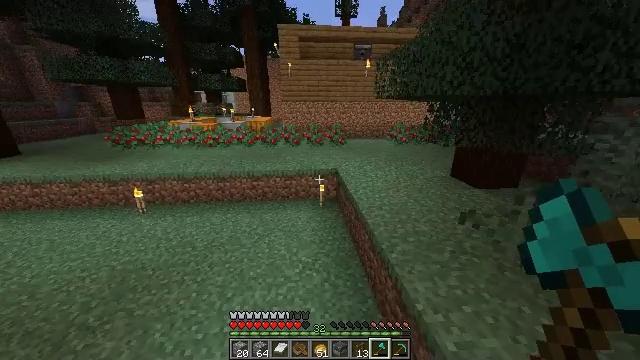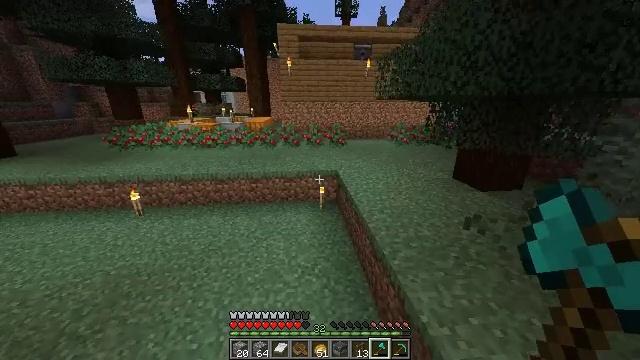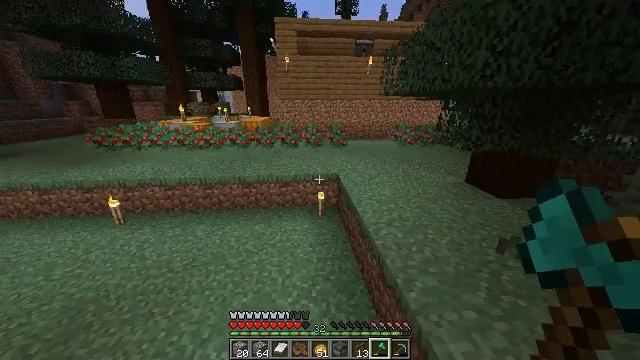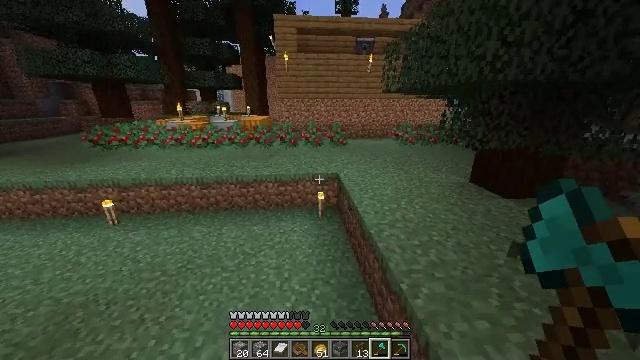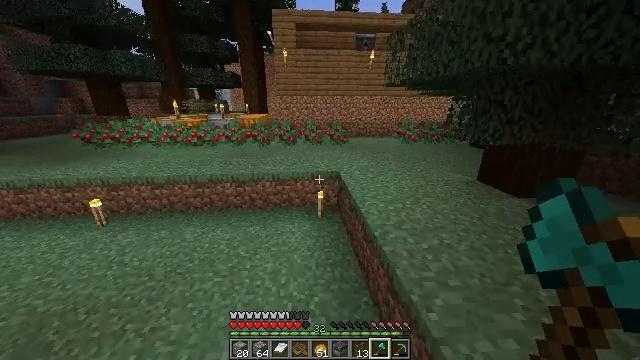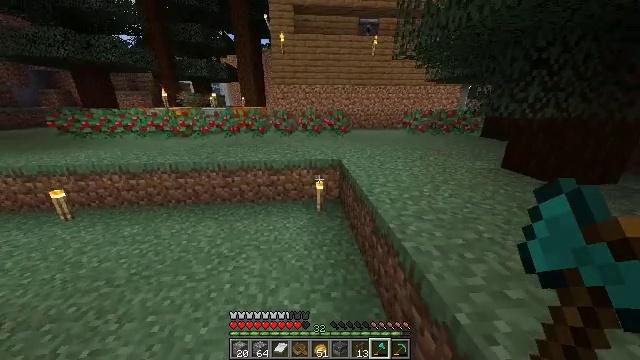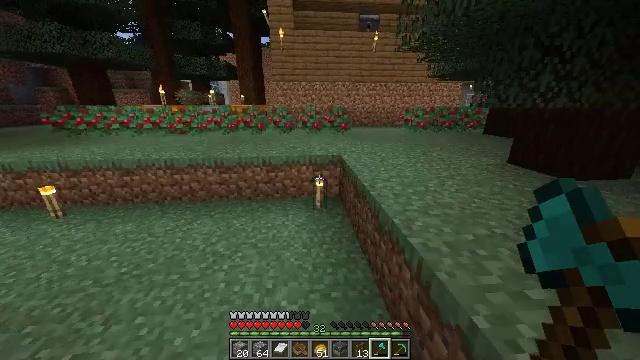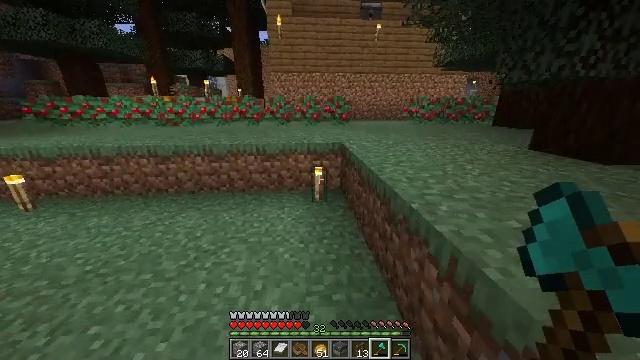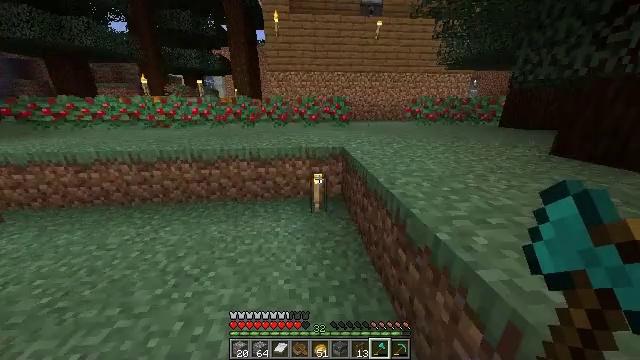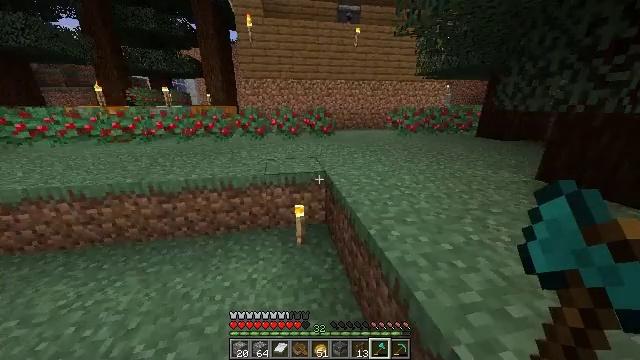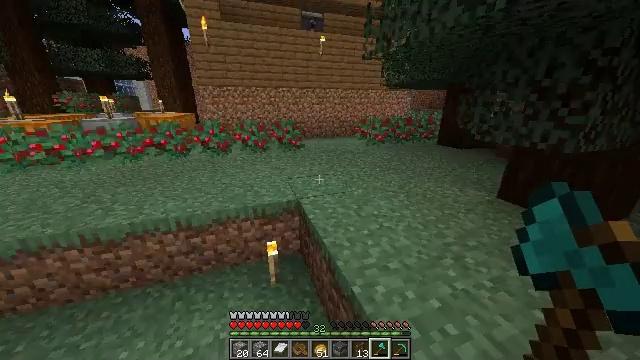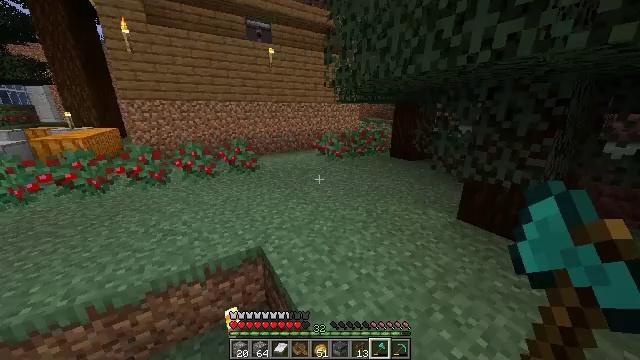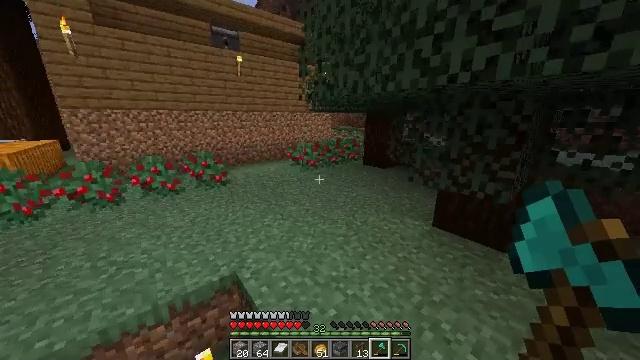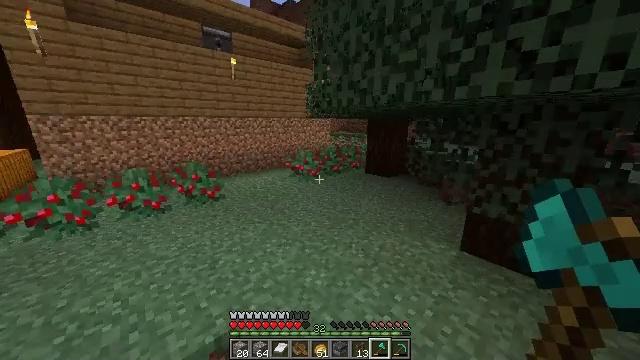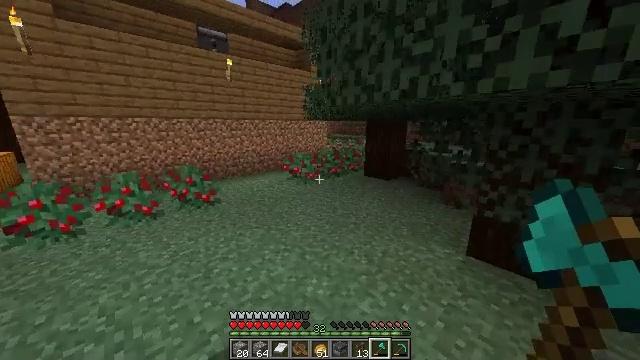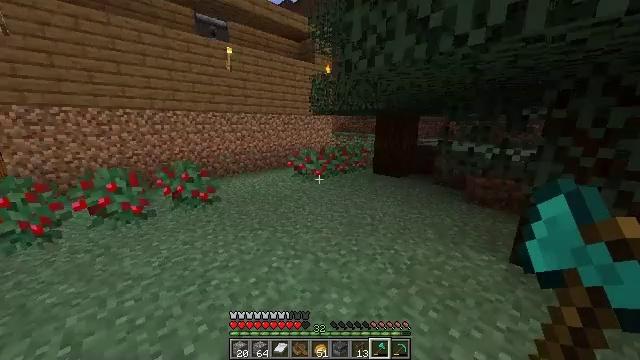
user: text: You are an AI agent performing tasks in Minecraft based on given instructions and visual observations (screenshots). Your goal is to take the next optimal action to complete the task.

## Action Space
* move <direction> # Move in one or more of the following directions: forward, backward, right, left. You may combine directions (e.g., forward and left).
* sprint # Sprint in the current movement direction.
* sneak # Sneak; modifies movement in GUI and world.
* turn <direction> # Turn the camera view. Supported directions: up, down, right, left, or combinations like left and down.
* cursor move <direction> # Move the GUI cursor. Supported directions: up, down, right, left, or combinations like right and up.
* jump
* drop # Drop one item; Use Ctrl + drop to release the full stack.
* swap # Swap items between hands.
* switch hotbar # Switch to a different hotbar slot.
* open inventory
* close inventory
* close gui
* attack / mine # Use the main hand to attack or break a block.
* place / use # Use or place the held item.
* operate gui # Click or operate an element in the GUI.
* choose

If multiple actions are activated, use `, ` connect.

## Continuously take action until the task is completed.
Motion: motion action
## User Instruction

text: Drop a spruce boat.
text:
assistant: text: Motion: move forward, jump
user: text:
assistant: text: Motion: move forward, jump
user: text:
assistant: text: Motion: move forward, jump
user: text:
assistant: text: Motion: move forward, jump
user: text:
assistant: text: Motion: move forward, jump
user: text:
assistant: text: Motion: move forward, jump
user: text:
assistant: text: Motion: move forward, jump
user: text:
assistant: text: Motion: move forward, sprint, jump
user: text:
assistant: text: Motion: move forward, sprint, turn right, jump
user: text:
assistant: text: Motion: move forward, sprint, turn right, jump
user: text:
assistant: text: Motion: move forward, sprint, turn right and up, jump
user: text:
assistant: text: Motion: move forward, turn right and up, jump
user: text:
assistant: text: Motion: move forward, turn right and up, jump
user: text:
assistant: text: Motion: move forward, turn right, jump
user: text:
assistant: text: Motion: move forward, jump
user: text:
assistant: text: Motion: move forward, jump
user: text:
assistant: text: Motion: move forward, jump
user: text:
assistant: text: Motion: move forward, jump
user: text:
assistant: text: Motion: move forward, jump
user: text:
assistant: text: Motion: move forward, sprint, jump
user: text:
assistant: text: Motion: move forward, sprint, jump
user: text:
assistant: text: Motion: move forward, sprint, turn left and down, jump
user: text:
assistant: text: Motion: move forward, turn left and down, jump
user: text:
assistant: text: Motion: move forward, turn left
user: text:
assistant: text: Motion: move forward, turn left
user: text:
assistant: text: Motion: move forward, turn left
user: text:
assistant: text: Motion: move forward, turn left
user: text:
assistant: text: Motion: move forward, turn left
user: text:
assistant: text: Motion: move forward, turn left
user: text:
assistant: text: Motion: move forward